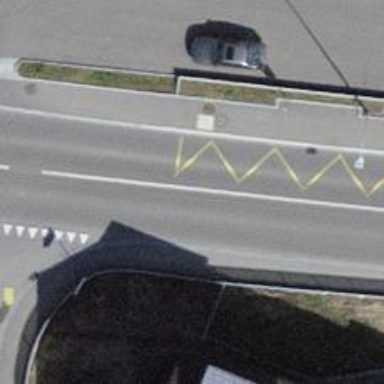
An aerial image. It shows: Bus stop with designated public transport stop position.